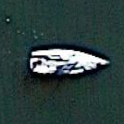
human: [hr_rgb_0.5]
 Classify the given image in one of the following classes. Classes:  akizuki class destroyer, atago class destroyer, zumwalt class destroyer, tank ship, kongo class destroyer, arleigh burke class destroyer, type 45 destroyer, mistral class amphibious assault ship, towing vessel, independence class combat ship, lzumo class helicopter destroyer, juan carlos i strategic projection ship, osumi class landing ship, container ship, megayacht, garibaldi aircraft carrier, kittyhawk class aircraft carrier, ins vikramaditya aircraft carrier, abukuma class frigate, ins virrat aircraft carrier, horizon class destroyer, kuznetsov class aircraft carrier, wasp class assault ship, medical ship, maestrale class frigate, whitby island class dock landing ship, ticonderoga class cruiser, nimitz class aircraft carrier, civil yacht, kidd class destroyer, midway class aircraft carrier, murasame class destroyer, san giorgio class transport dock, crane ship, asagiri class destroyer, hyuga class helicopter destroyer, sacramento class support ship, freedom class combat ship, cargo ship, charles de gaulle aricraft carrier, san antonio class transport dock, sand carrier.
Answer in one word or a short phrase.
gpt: Civil yacht